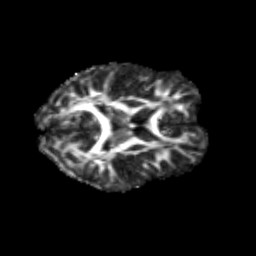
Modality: FA
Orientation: axial
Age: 25
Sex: female
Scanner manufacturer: siemens
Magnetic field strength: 3 T
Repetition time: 3.5 s
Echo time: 0.125 s